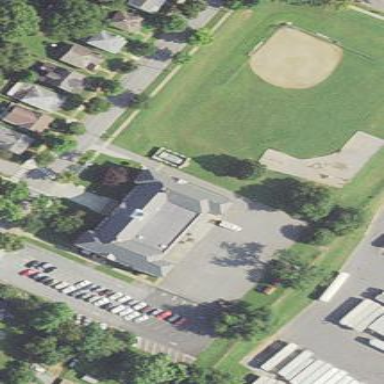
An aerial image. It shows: School building.